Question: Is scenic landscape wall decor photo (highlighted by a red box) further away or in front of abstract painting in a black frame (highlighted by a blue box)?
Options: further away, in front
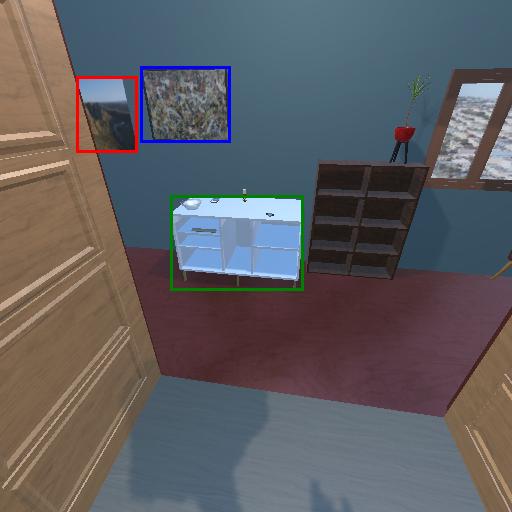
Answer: further away